Interaction volume radius: 10 \u00c5
Interaction volume height: 50 \u00c5
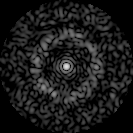
Disorder parameter: 0.8258